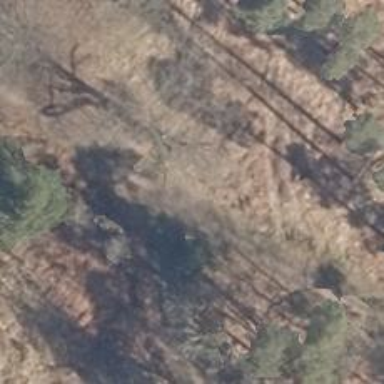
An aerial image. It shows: Ground track with tracktype of grade4.